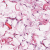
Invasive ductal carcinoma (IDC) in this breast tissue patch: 0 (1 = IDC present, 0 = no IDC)